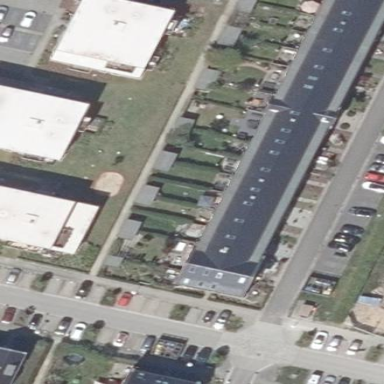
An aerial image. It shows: Terrace building.